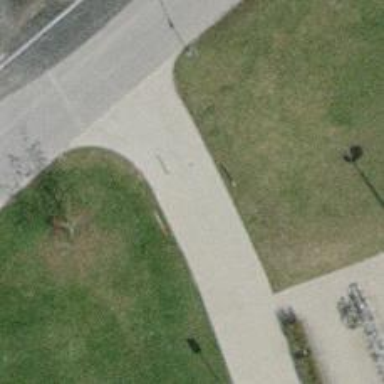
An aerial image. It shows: Footway surfaced with paving stones.